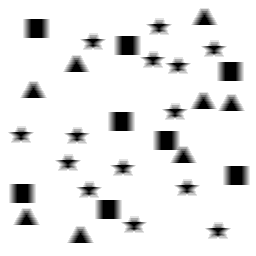
Squares: 8
Triangles: 8
Stars: 14
Total shapes: 30